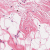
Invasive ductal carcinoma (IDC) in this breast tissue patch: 0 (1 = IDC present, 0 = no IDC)